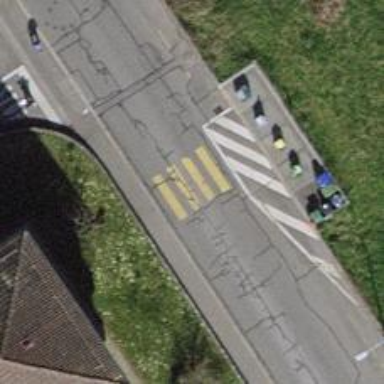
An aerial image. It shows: Marked crossing on the road.